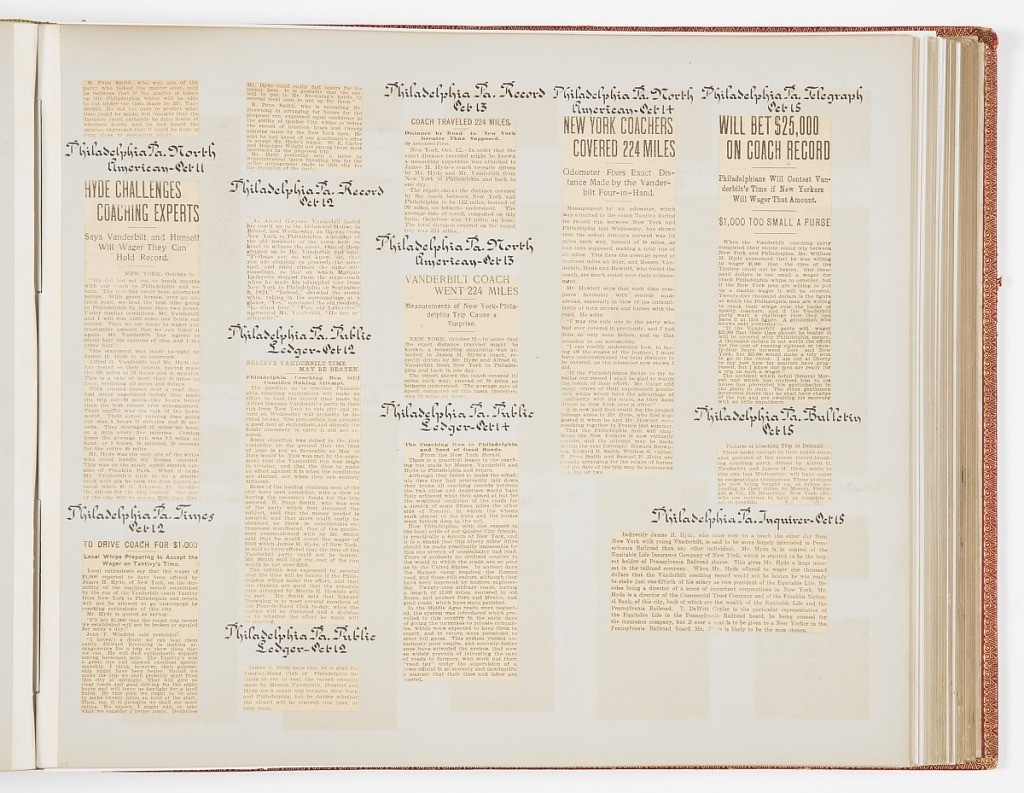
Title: Commemorative Scrapbook Documenting the 1901 Record Breaking Coach Race from New York City to Philadelphia and Back Again
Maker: James Hazen Hyde, American, 1876 - 1959
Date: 1901
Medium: Newspaper and magazine clippings mounted on heavy wove paper, annotated in pen and ink, bound in red leather with gilded lettering
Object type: Album Page
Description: Album of newspaper clippings describing the coach trip from New York to Philadelphia and return. The drivers were James H. Hyde and Alfred Vanderbilt.